Question: Default the name of the preferences file saved on the device is always be _preferences. I want to modify it to "mypreference" on to the device how can I i do that.

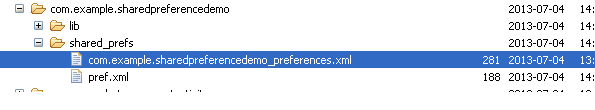
Answer: SharedPreferences are stored in an xml file in the app data folder, i.e.
> /data/data/YOUR_PACKAGE_NAME/shared_prefs/YOUR_PREFS_NAME.xml
or the default preferences at:
> /data/data/YOUR_PACKAGE_NAME/shared_prefs/YOUR_PACKAGE_NAME_preferences.xml
SharedPreferences added during runtime are not stored in the Eclipse project.
Taken from <URL>.
For the custom name you'll want, take a look at this thread <URL>. For example:
'''
String fileName="mypreference";
File f=new File("/data/data/eywa.musicplayer/shared_prefs/"+whatever+".xml");
f.renameTo(new File("/data/data/eywa.musicplayer/shared_prefs/"+fileName+".xml"));
SharedPreferences mySharedPreferences = getSharedPreferences("list_of_playlist",Activity.MODE_PRIVATE);
SharedPreferences.Editor editor = mySharedPreferences.edit();
editor.remove(PlayListName);
editor.putString(fileName, fileName);
editor.commit();
PlayListName=fileName;
'''